Interaction volume radius: 5 \u00c5
Interaction volume height: 20 \u00c5
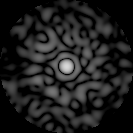
Disorder parameter: 0.8344